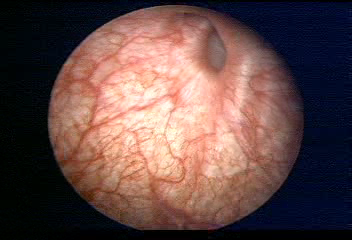
Modality: WLC
Class: Normal mucosa
Bladder cancer association: No